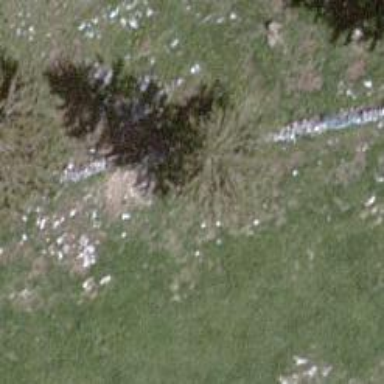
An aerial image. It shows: Wall made of dry stone.